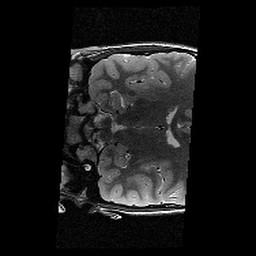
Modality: T2w
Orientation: coronal
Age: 10
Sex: female
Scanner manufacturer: siemens
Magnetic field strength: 3 T
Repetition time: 9.23 s
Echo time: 0.067 s